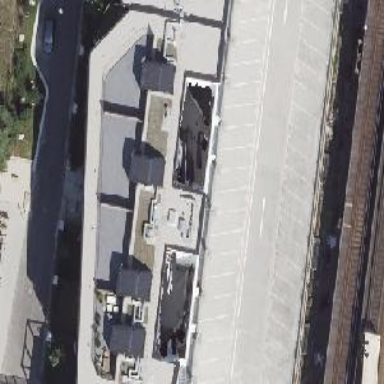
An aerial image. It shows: Part of building.